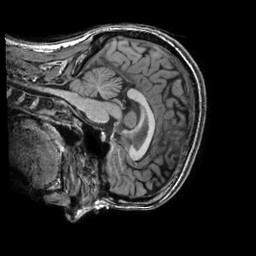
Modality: T1w
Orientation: sagittal
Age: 33
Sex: female
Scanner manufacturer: ge
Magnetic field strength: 3 T
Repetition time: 0.008776 s
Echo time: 0.003796 s